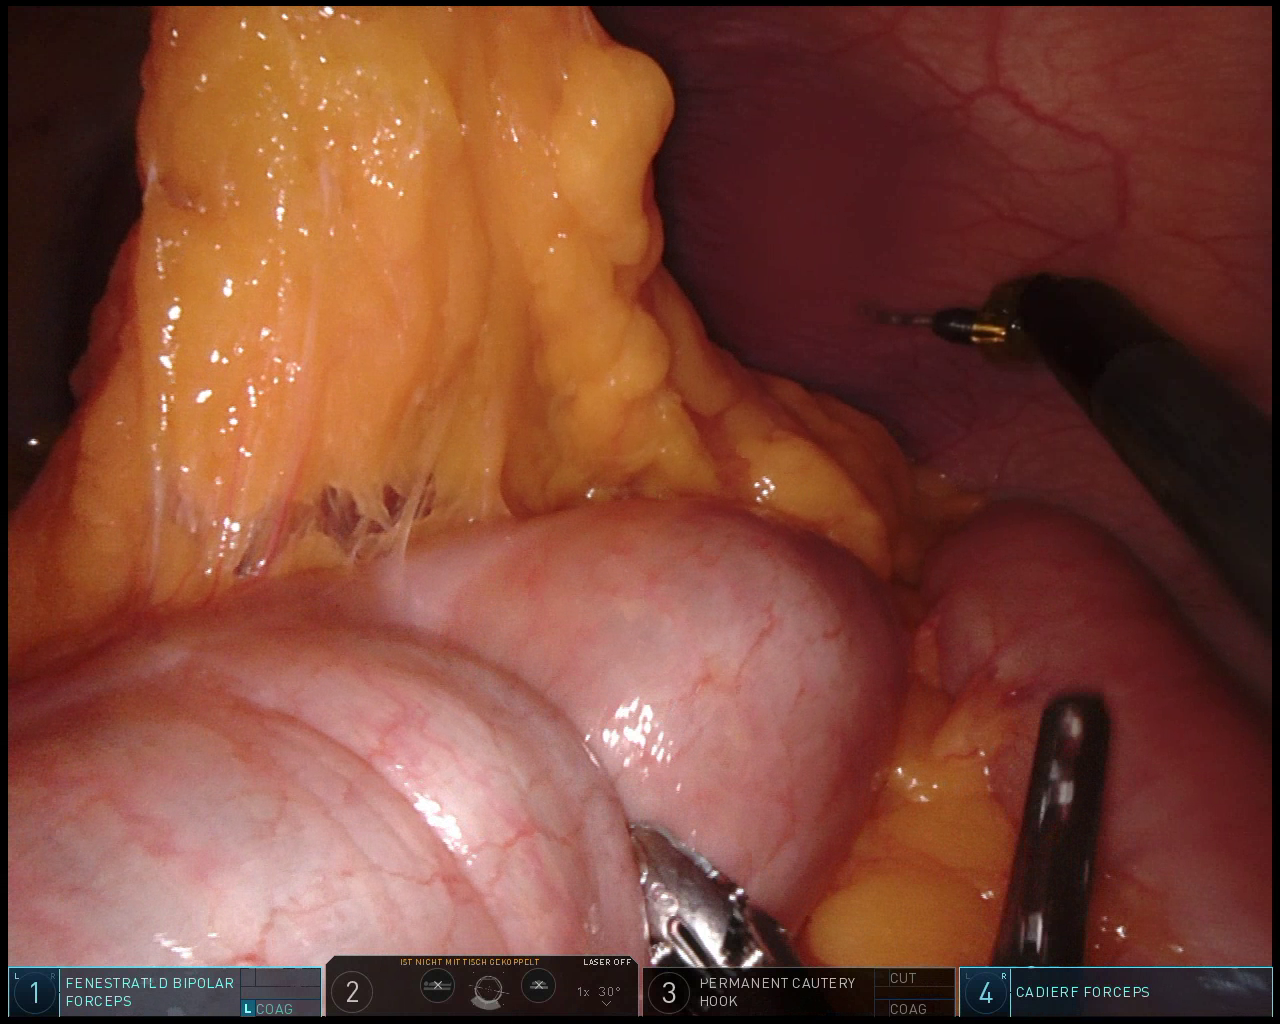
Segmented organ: colon
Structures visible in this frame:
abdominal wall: yes
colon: yes
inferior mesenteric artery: no
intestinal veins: no
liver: no
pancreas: no
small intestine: no
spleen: no
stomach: no
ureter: no
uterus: no
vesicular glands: no